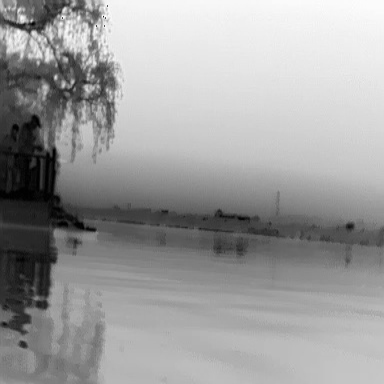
There is a canoe in the infrared image.